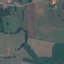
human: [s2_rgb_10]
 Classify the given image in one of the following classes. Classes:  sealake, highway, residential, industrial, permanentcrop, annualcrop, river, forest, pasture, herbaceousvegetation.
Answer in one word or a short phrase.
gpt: Pasture